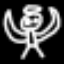
Label: angel